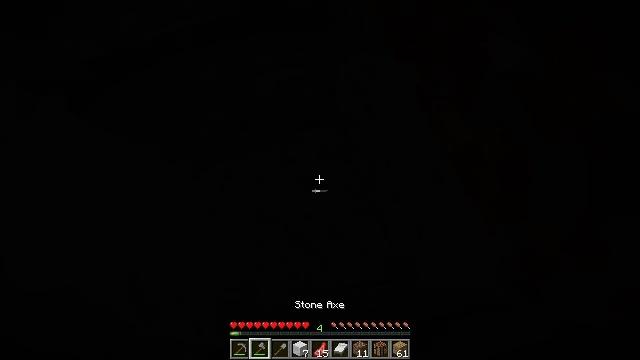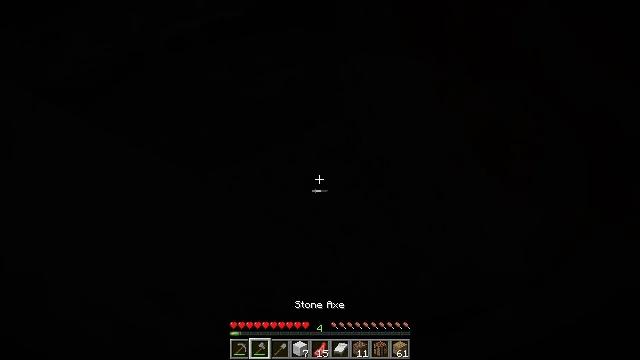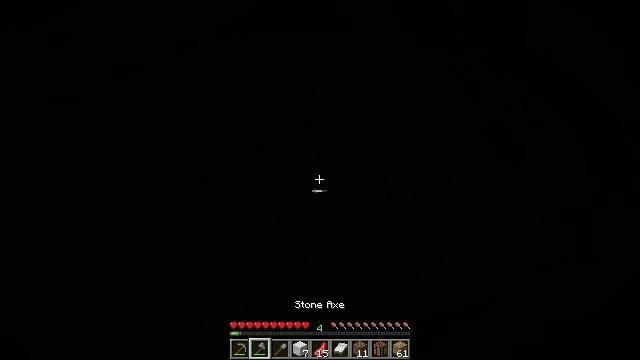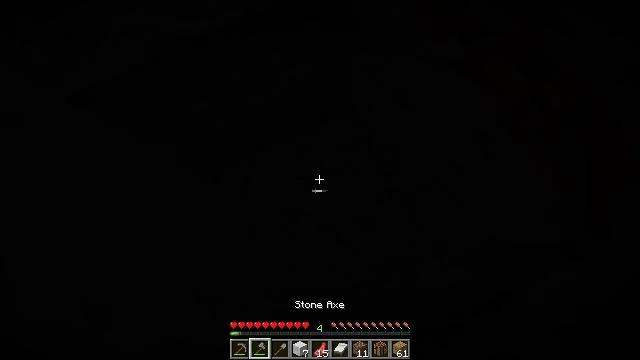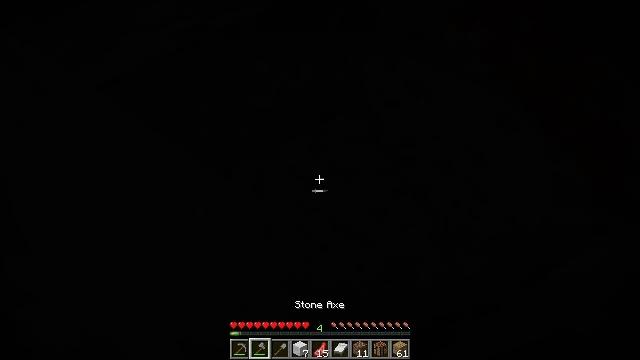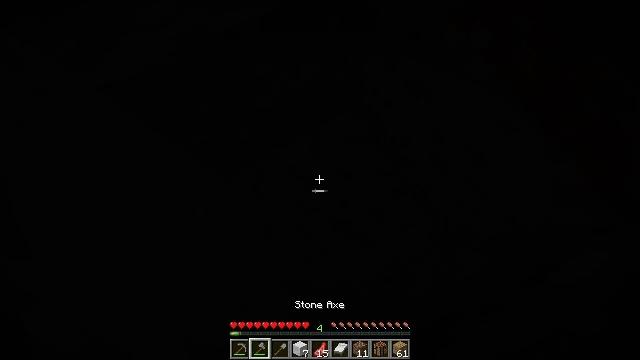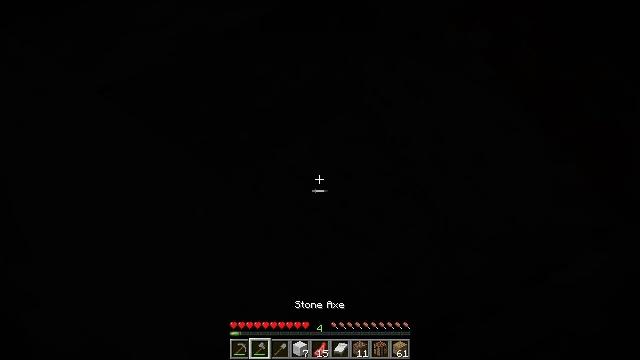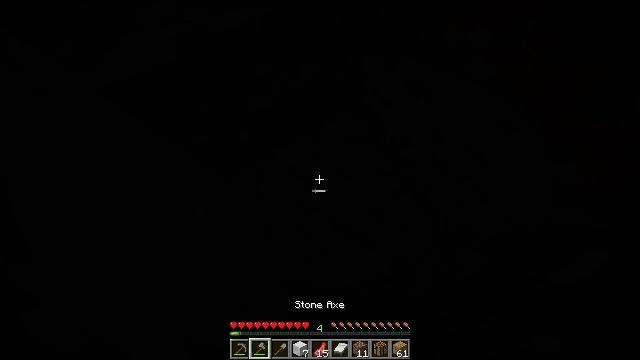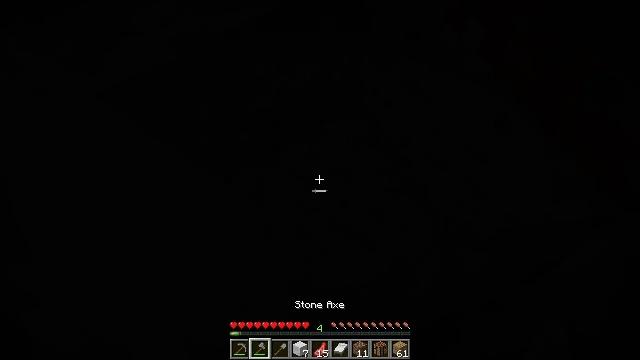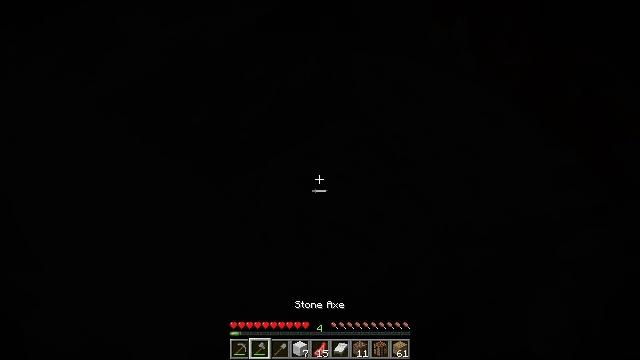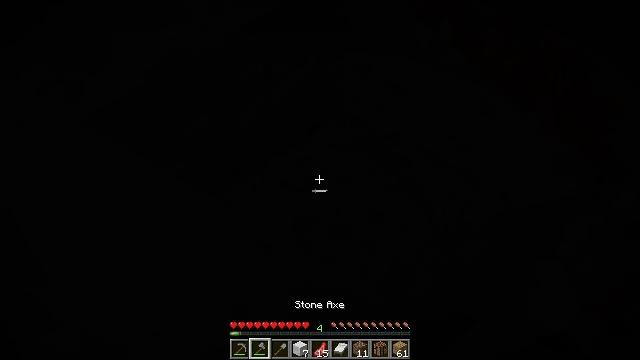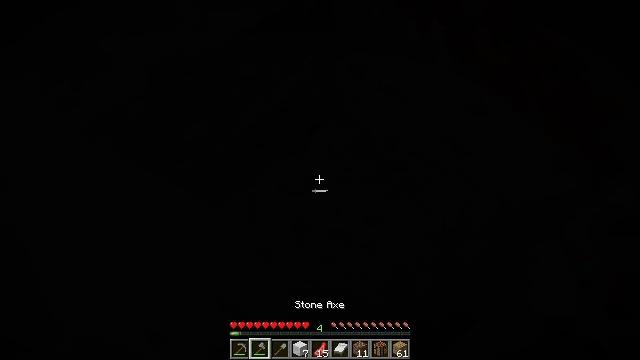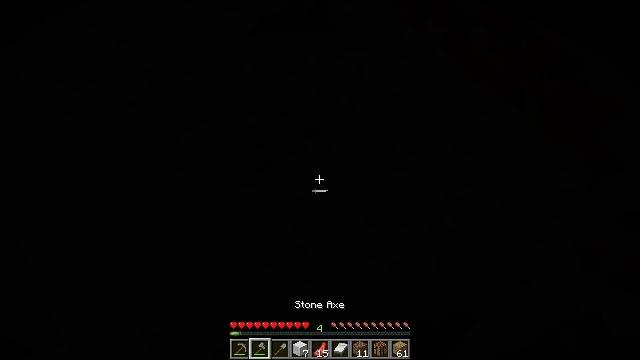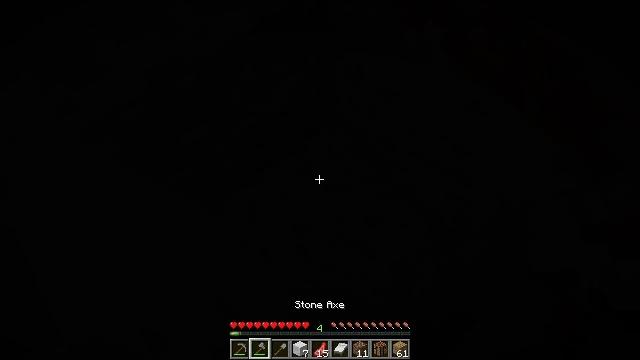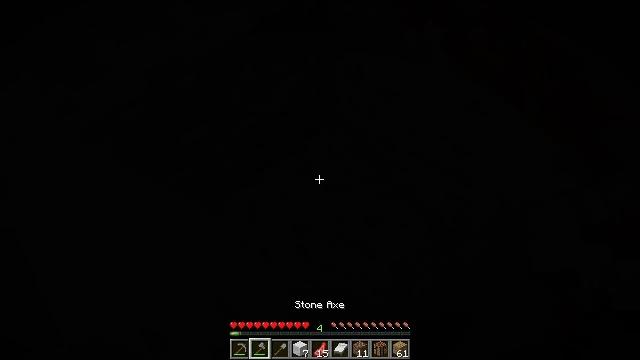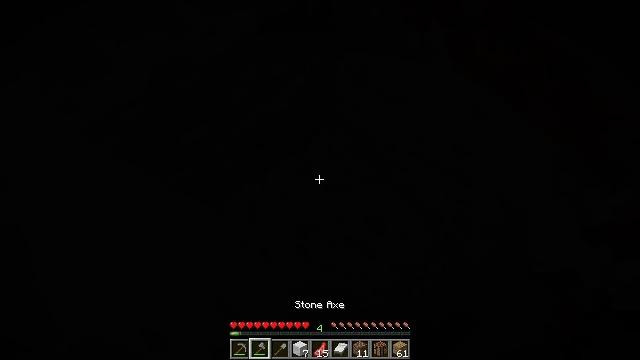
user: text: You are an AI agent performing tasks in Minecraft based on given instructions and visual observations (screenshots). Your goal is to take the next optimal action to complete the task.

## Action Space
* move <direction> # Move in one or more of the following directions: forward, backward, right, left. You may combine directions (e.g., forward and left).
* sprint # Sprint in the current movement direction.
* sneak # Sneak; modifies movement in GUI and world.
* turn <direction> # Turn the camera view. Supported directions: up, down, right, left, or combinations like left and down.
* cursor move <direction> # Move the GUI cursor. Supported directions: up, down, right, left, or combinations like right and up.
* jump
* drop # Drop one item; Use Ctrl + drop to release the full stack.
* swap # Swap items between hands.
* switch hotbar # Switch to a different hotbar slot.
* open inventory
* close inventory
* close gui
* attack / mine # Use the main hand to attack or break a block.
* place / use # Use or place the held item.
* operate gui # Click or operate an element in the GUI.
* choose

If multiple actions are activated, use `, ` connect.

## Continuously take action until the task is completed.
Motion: motion action
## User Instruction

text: Collect gravel for your inventory.
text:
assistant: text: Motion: move back, turn right
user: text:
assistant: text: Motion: move back, turn right
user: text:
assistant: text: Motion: move back, turn right
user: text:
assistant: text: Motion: move back
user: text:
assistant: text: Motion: move back
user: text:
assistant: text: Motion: move back
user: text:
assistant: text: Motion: no_op
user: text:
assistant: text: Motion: turn right
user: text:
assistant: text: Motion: turn right and up
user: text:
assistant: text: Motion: turn right and up
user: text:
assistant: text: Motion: turn right
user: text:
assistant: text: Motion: no_op
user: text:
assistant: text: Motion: no_op
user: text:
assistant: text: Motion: no_op
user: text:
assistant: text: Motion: turn left
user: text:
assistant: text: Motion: turn left
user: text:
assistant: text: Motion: turn left
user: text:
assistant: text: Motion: turn left
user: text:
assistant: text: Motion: turn left
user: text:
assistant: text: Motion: turn left and up
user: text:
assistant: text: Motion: turn left
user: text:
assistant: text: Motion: move forward, turn left
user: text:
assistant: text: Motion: move forward
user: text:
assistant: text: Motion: move forward
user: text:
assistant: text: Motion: move forward
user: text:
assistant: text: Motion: move forward
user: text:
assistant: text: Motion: move forward
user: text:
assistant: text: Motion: move forward
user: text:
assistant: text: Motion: move forward
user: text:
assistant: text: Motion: move forward